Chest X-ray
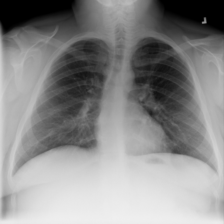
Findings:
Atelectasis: negative
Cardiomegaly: negative
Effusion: negative
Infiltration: negative
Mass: negative
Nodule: negative
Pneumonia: negative
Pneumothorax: negative
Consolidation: negative
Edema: negative
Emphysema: negative
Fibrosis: negative
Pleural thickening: negative
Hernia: negative